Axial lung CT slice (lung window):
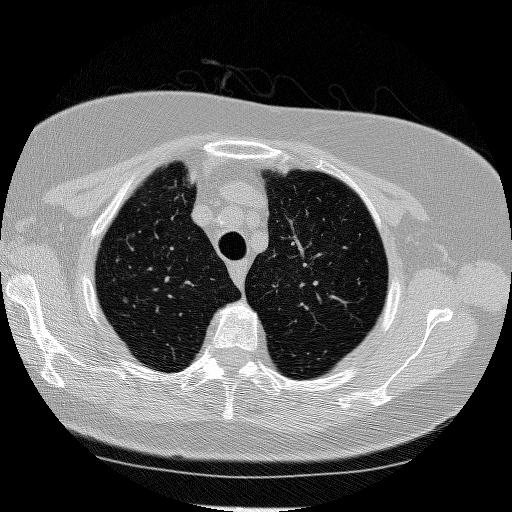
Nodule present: no